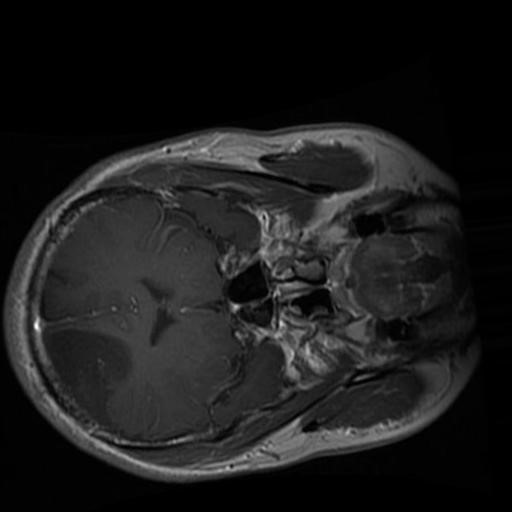
Label: brain_glioma